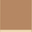
Piece: xx